Aerial crown-view tile of a tropical tree (Barro Colorado Island, Panama), acquired 20250915:
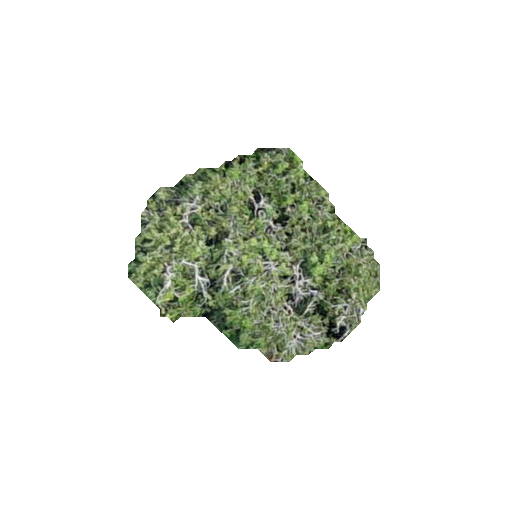
Species: Protium panamense
GBIF accepted scientific name: Protium panamense
Crown area: 51.617 m²